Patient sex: F
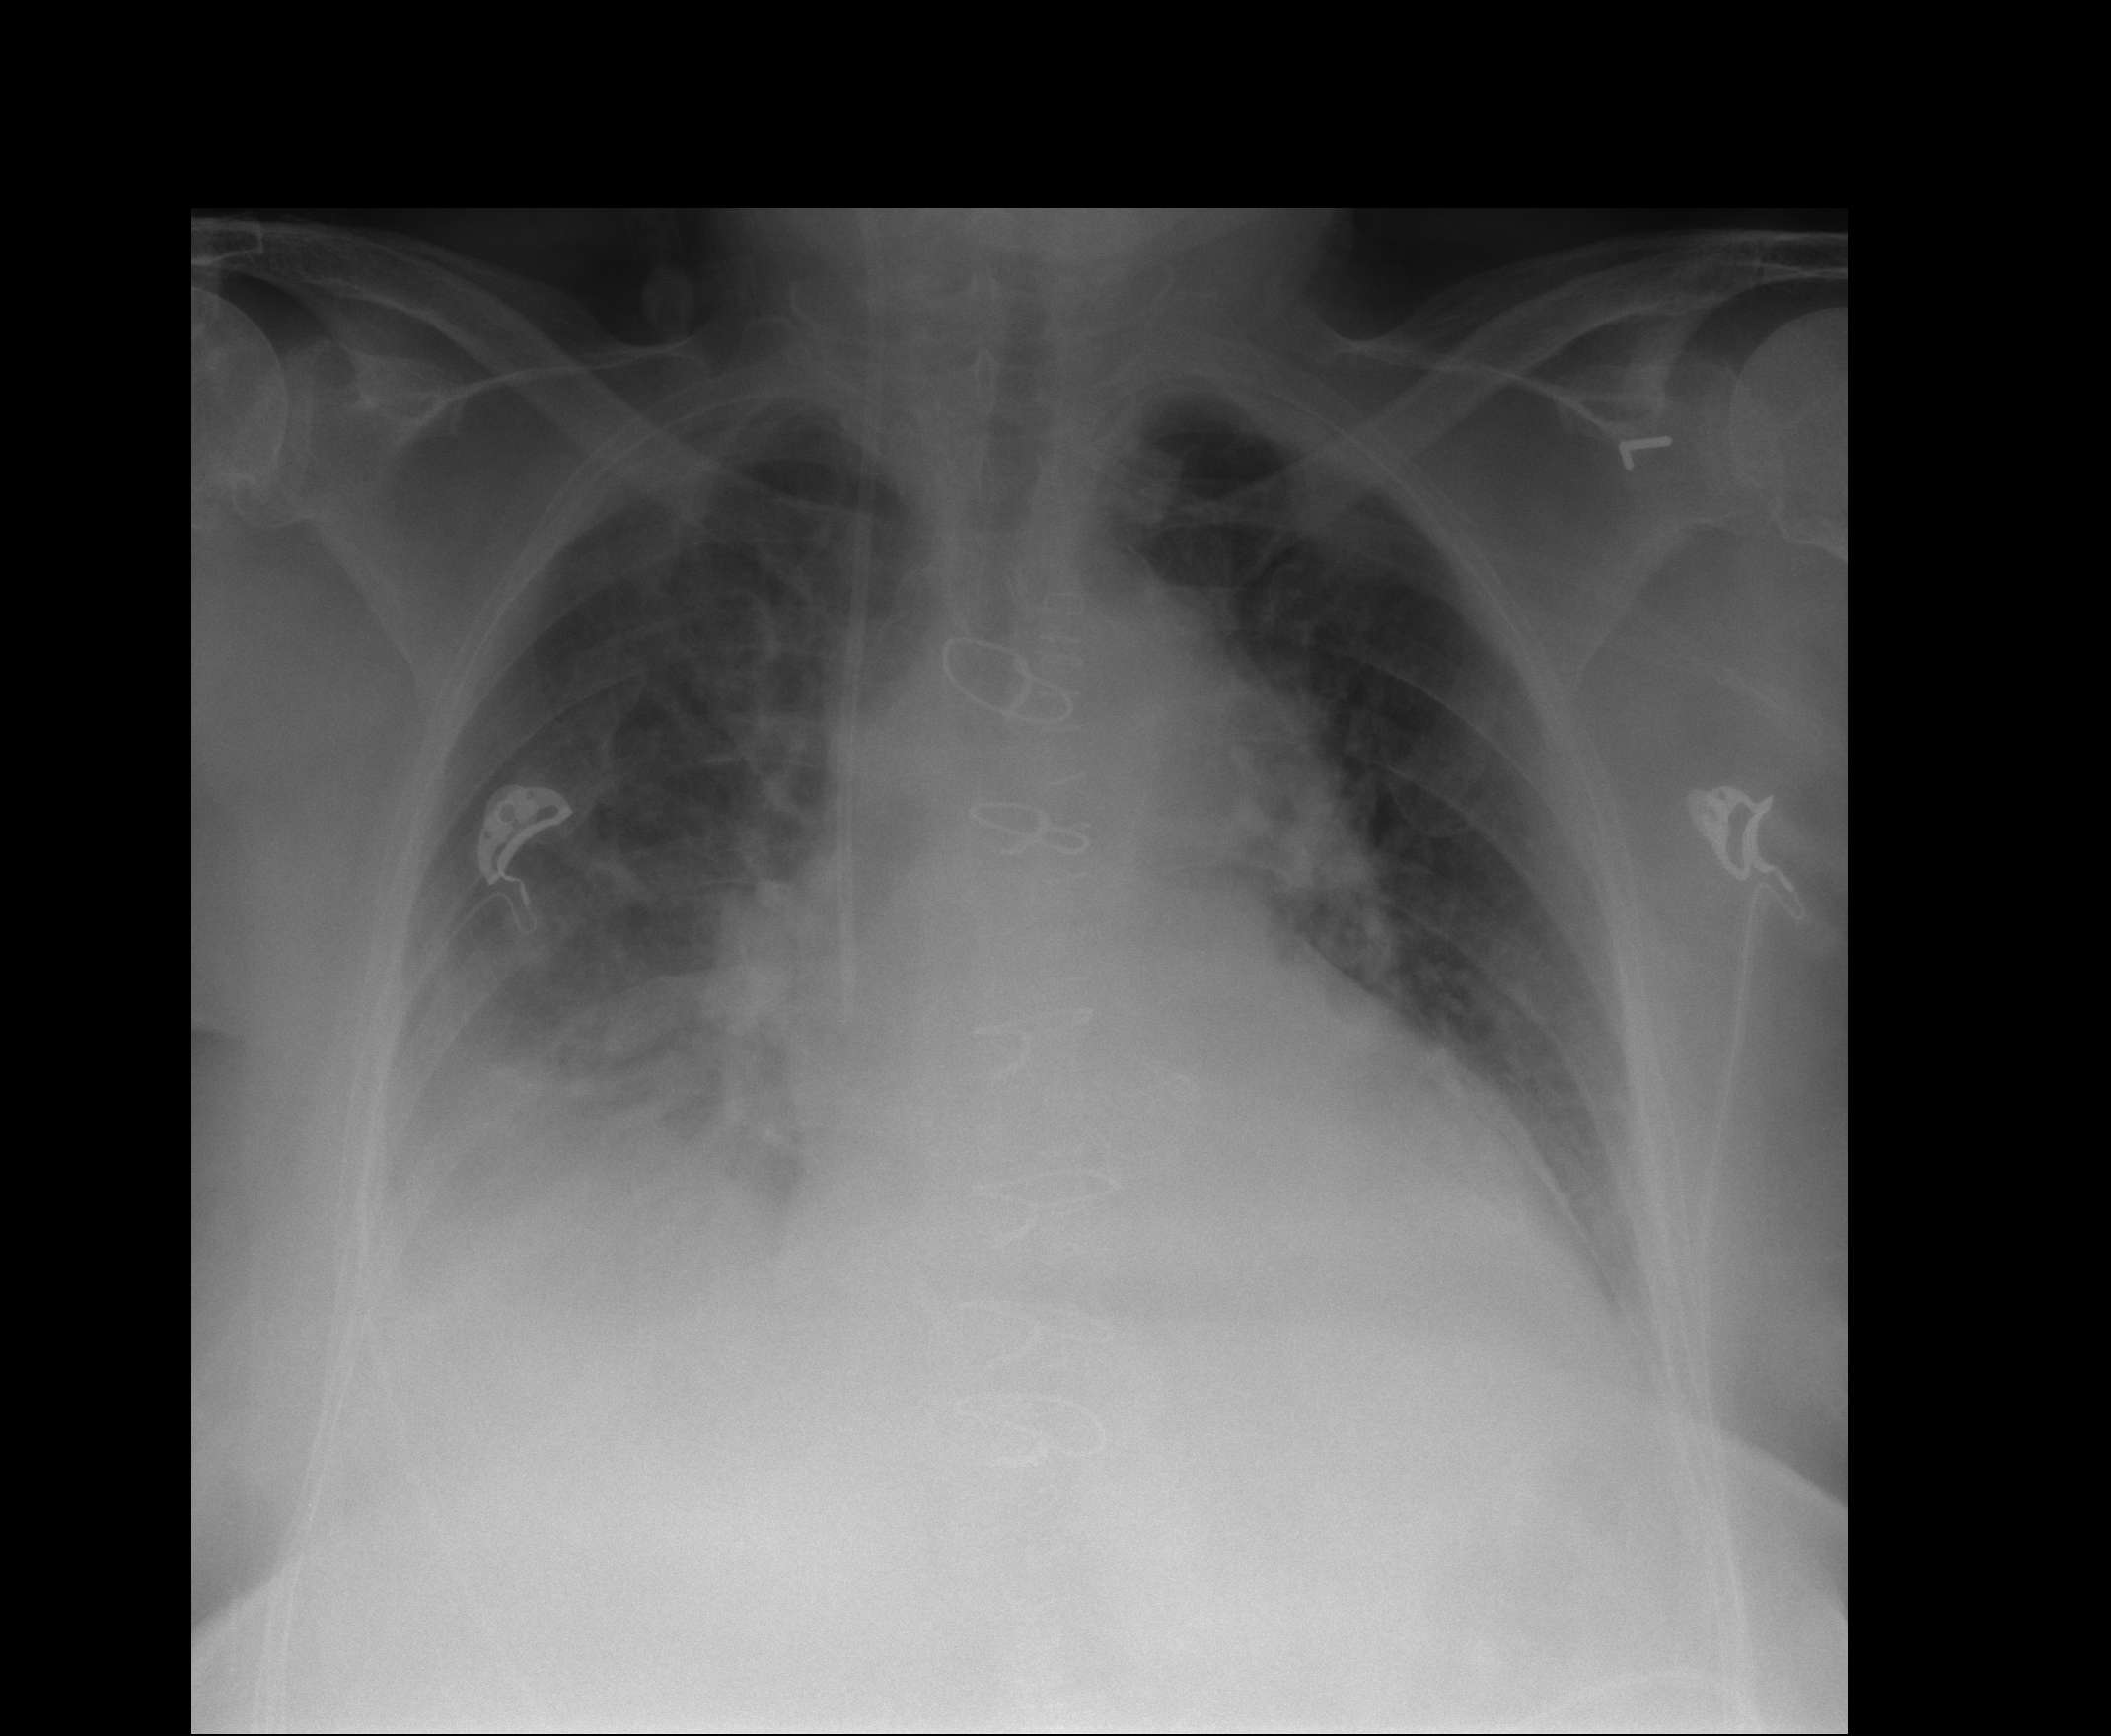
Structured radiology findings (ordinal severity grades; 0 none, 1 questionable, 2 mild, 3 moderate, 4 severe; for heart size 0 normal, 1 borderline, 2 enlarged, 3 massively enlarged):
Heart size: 1
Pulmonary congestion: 2
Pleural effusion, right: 3
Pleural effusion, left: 2
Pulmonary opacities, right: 0
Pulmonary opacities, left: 0
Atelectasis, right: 2
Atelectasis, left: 2